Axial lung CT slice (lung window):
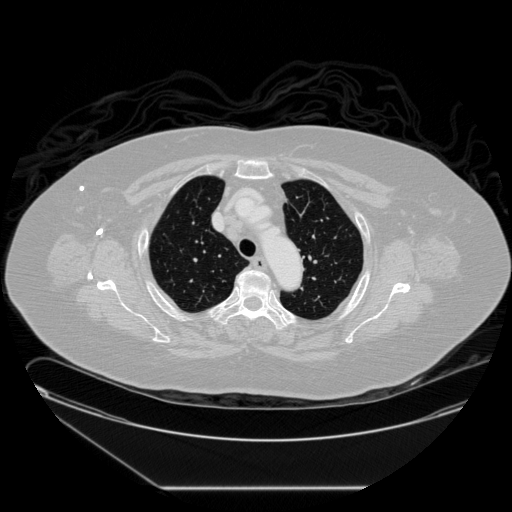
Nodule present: no